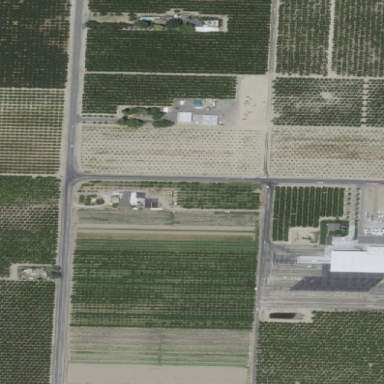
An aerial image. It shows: Vineyard.